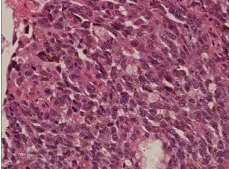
Immunohistochemical examination revealed that the gallbladder tumor was not similar to the original nasal melanoma. HMB-45 staining was far less positive in the gallbladder tumor than in the nasal tumor. (b) Gallbladder tumor, HMB-45 staining.
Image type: pathology (immunostaining)